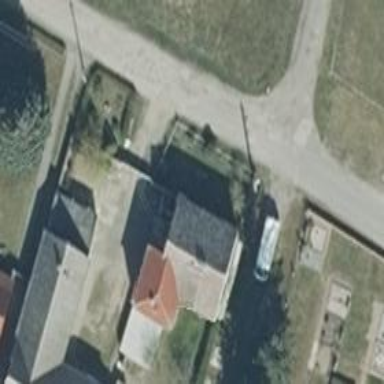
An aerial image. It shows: Simple and straightforward house.